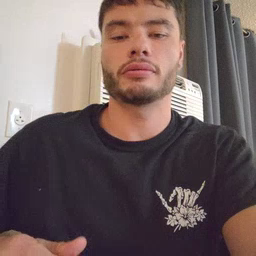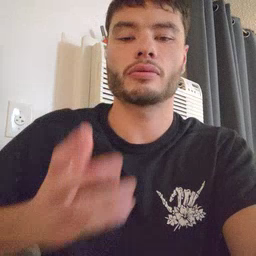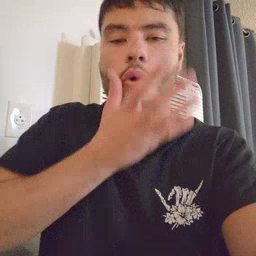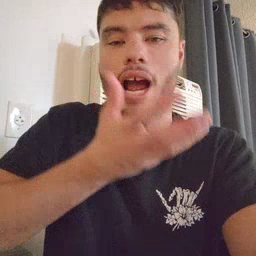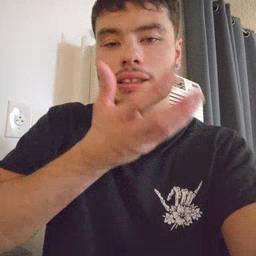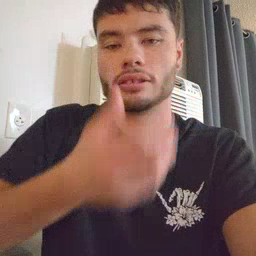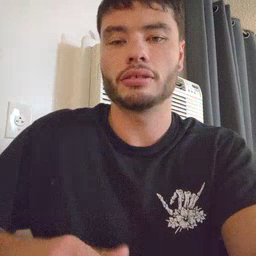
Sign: grass